Question: I've a UITableView, I am trying to delete a row when editing mode is active but commitEditingStyle is not fired.
'''
- (UITableViewCell *)tableView:(UITableView *)tableView cellForRowAtIndexPath:(NSIndexPath *)indexPath
{
static NSString *simpleTableIdentifier = @"cell";
UITableViewCell *cell = [tableView dequeueReusableCellWithIdentifier:simpleTableIdentifier];
if (cell == nil)
{
cell = [[UITableViewCell alloc] initWithStyle:UITableViewCellStyleDefault reuseIdentifier:simpleTableIdentifier];
}
cell.text=[NSString stringWithFormat:@"Row Number %d",indexPath.row];
return cell;
}
- (void)tableView:(UITableView *)tableView commitEditingStyle:(UITableViewCellEditingStyle)editingStyle forRowAtIndexPath:(NSIndexPath *)indexPath
{
NSLog(@"trying to delete a row..");
}
- (NSInteger)numberOfSectionsInTableView:(UITableView *)tableView {
return 1;
}
- (NSInteger)tableView:(UITableView *)tableView numberOfRowsInSection:(NSInteger)section {
return 6;
}
-(void)Edit:(id)sender //Active editing mode
{
[self.table setEditing:YES animated:YES];
self.navigationItem.rightBarButtonItem = [[UIBarButtonItem alloc] initWithBarButtonSystemItem:UIBarButtonSystemItemDone target:self action:@selector(Done:)];
}
'''
I just want to delete a row?
This is how I show my popover:
'''
UIPopoverController *popover;
-(IBAction)open:(id)sender
{
CGRect r=((UIButton*)sender).frame;
CGRect tRect=[((UIButton*)sender) convertRect:((UIButton*)sender).frame toView:self.view];
tRect.origin.x=r.origin.x;
Popover *firstViewCtrl = [[Popover alloc] init];
UINavigationController *navbar = [[UINavigationController alloc] initWithRootViewController:firstViewCtrl];
navbar.preferredContentSize = CGSizeMake(300, 300);
popover = [[UIPopoverController alloc] initWithContentViewController:navbar];
popover.delegate = self;
popover.popoverContentSize = CGSizeMake(300, 300);
CGRect popRect = CGRectMake(0,
0,
200,
200);
[popover presentPopoverFromRect:popRect
inView:self.view
permittedArrowDirections:UIPopoverArrowDirectionAny
animated:YES];
// [popover presentPopoverFromRect:tRect inView:self.view permittedArrowDirections:UIPopoverArrowDirectionDown animated:YES];
}
'''
I created UITableView using Xcode interface.
'''
-(void)Done:(id)sender
{
[self.table setEditing:NO animated:NO];
//[self.table endEditing:true];
self.navigationItem.rightBarButtonItem = [[UIBarButtonItem alloc] initWithBarButtonSystemItem:UIBarButtonSystemItemEdit target:self action:@selector(Edit:)];
}
'''

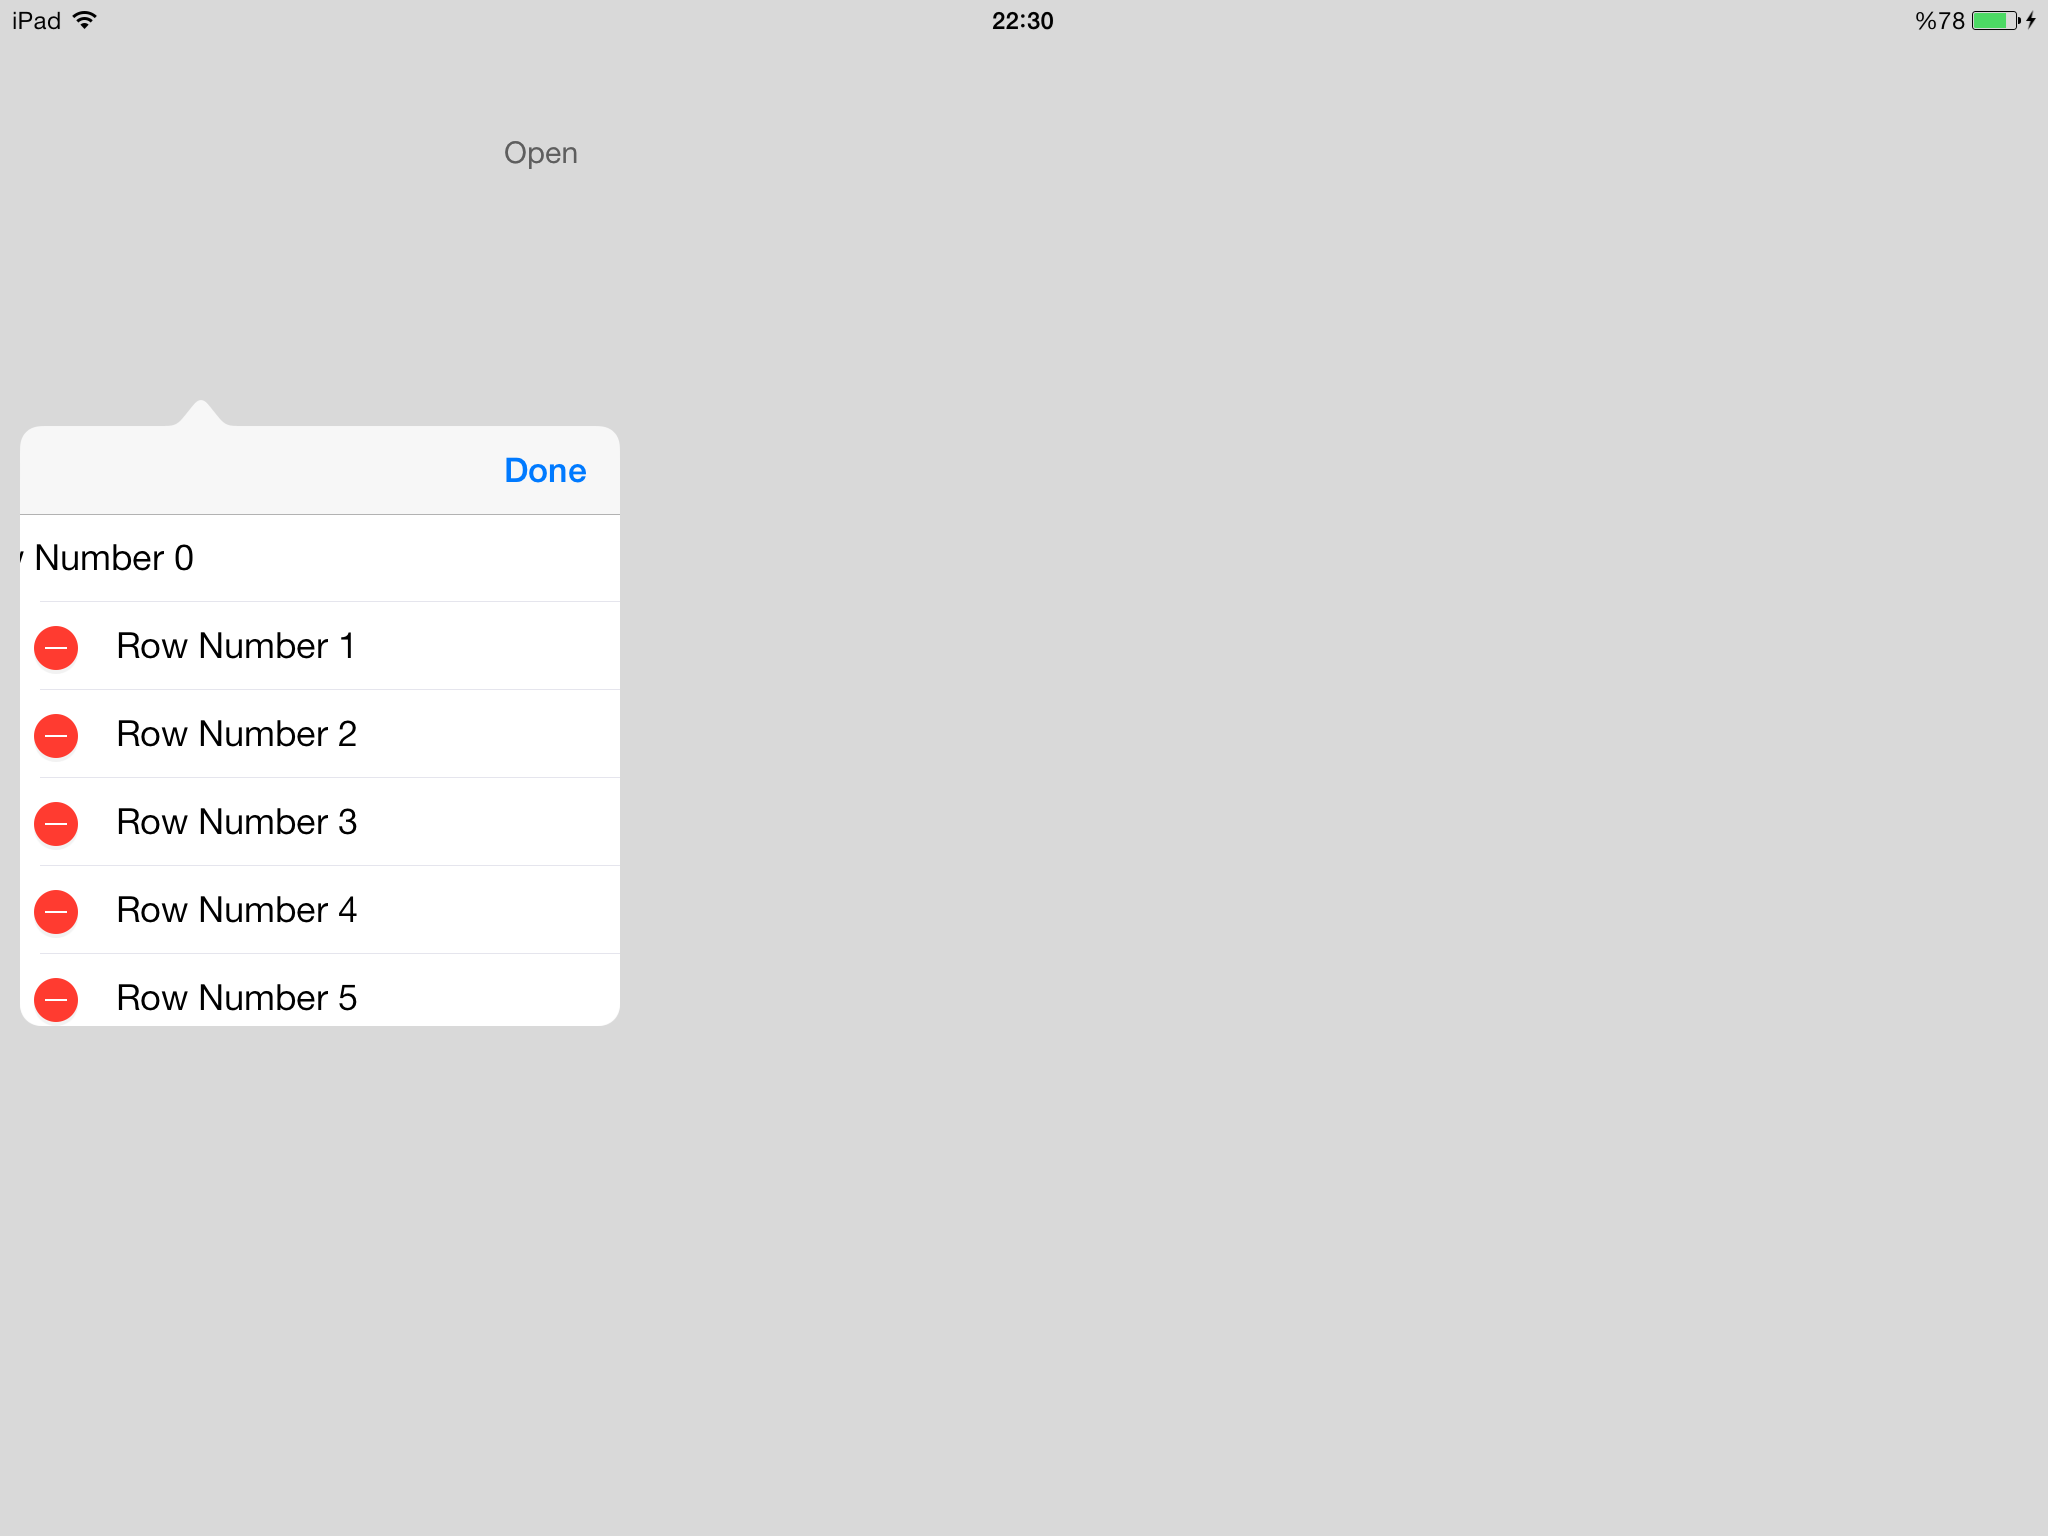
Answer: it fires when you touch button, not the minus... And delete buttons on your tableview doesn't show propably due to your tableview's width...